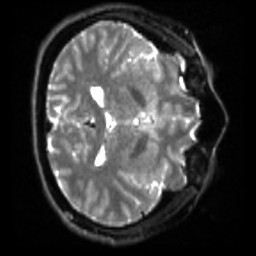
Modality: sbref
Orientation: axial
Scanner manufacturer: siemens
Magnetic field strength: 3 T
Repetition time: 4 s
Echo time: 0.0594 s